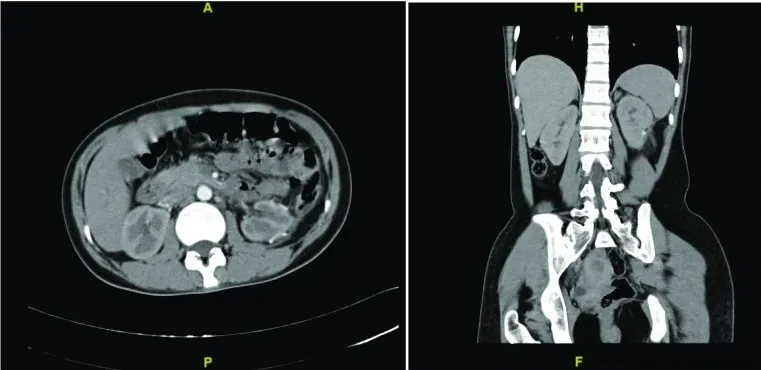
Follow-up contrast enhanced CT scan at 12 months showing no evidence of recurrence.
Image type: radiology (ct)